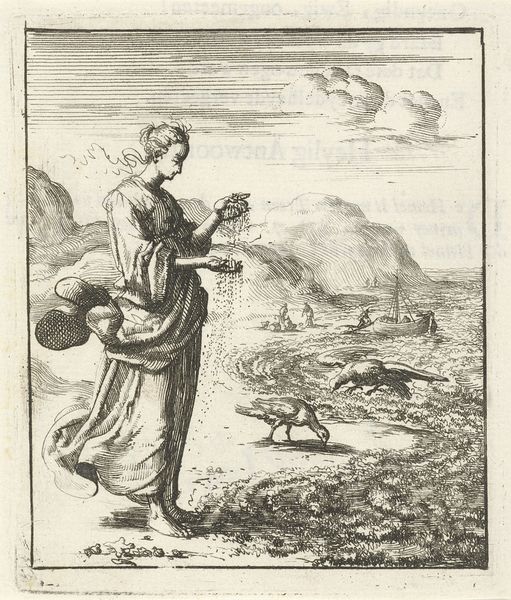
Titel: Vrouw laat op het strand zand door haar vingers glijden
Künstler: Jan Luyken
Standort: Amsterdam
Institution: Rijksmuseum
Schlagwörter: femme, paysage, allégorie, nuage, oiseaux, navire, mains, debout, sable